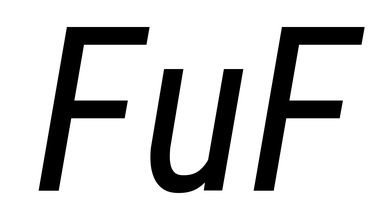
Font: Roboto-Italic_Condensed_Italic